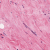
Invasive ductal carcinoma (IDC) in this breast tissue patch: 0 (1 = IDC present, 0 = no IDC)